Question: I have an idea for a banner on my new site but I cant figure out how to do it or where to start so any help would be greatly appreciated.
Here's what im thinking:
I have three circle images and some text that i want to slide onto the screen from the left to right using an animation.
The first animation would be for some text and a circle to slide in from the left hand side of the screen.
The second animation would be for the text that is currently on the screen to slide right and fade away just before it hits the already existing circle image and for new text to slide in at the same time. Along with the text a second smaller circle would slide in and stop on top of the old bigger one.
The third animation would just be a repeat of the second animation but with a smaller circle image.
Example:

Again any help would be great and sorry for any previous confusion.
Many thanks Crackruckles.
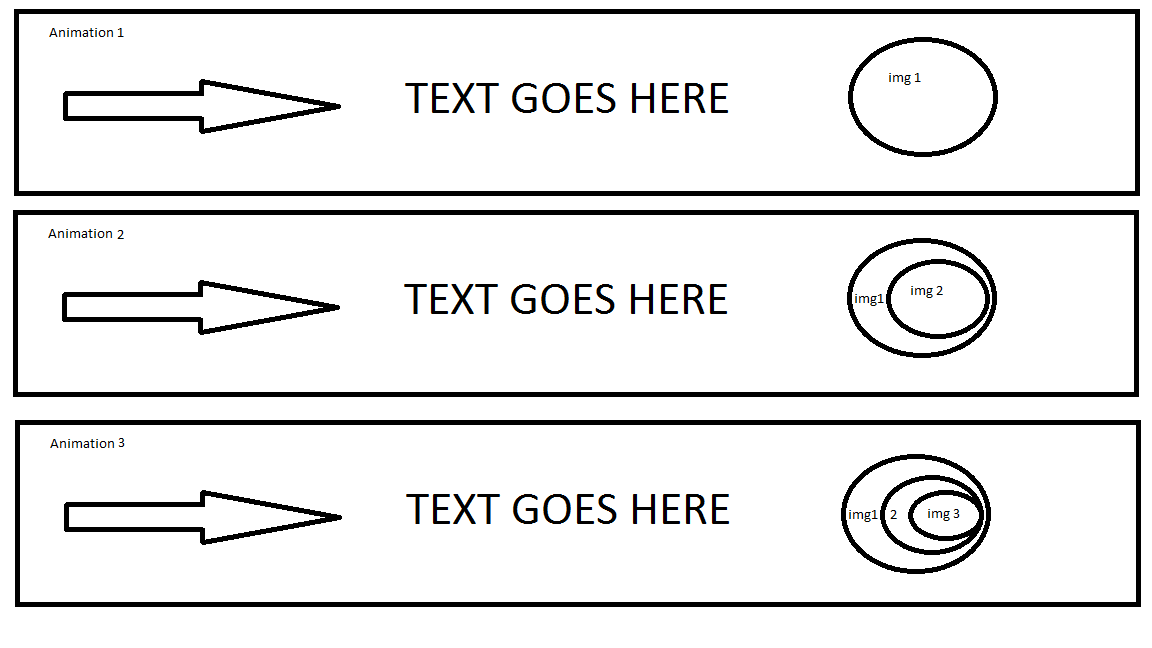
Answer: You may wanna look at jquery ui toggle().
Simple example here <URL>